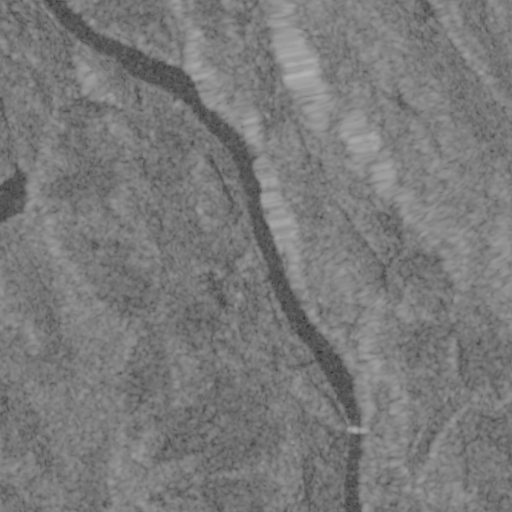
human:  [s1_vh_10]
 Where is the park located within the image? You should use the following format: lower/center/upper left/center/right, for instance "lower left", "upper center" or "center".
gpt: The park is located in the lower right of the image.
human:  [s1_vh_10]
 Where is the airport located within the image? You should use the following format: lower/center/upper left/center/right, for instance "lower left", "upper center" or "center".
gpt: There is no airport in the image.

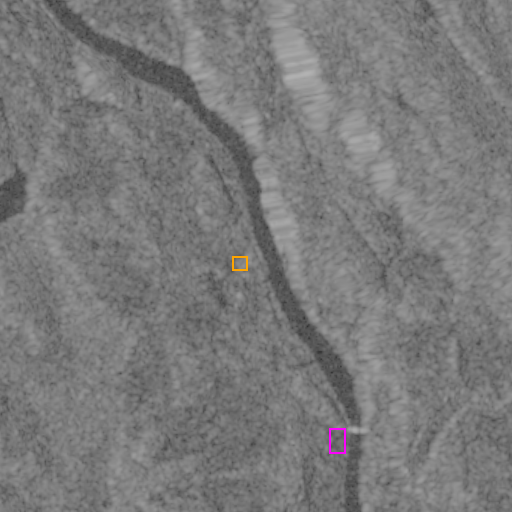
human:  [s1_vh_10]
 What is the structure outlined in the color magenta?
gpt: The structure outlined in magenta is a park.
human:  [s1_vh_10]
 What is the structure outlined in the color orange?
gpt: The structure outlined in orange is a quarry.
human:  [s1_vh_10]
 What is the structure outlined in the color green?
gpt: There is no green outline.